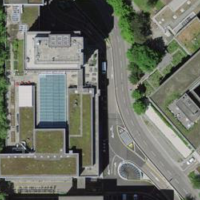
EUNIS habitat code: 54
Species observed at this site:
Certhia brachydactyla
Corvus corone
Lonicera acuminata
Buteo buteo
Sylvia atricapilla
Turdus iliacus
Lathyrus vernus
Chroicocephalus ridibundus
Poecile palustris
Phylloscopus collybita
Erithacus rubecula
Pica pica
Phoenicurus ochruros
Silene acaulis
Garrulus glandarius
Columba livia
Epilobium hirsutum
Cyanistes caeruleus
Sturnus vulgaris
Asplenium fontanum
Troglodytes troglodytes
Streptopelia decaocto
Passer domesticus
Fringilla coelebs
Regulus ignicapilla
Anthophora plumipes
Melittis melissophyllum
Carduelis carduelis
Turdus merula
Columba palumbus
Tachymarptis melba
Mercurialis perennis
Parus major
Milvus milvus
Turdus pilaris
Regulus regulus
Aster amellus
Accipiter nisus